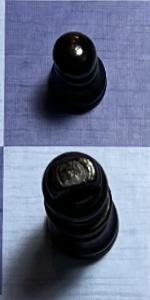
Label: King_Black